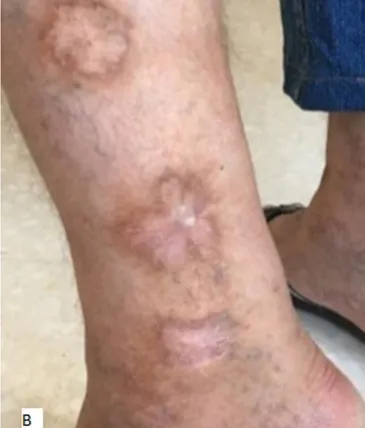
Favorable outcome of the skin ulcers of the lateral side of the leg.
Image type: medical_photograph (skin_photograph)